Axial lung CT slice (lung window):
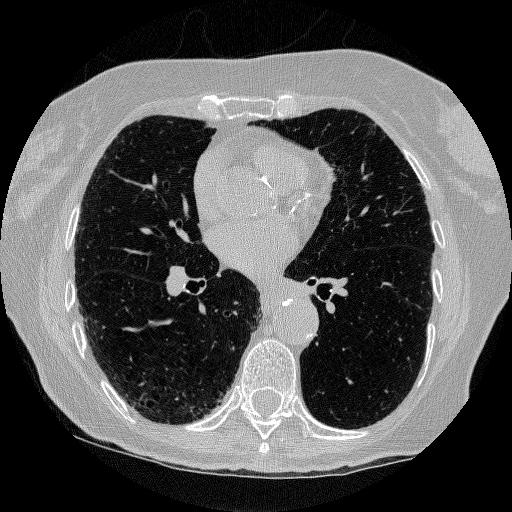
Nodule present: no